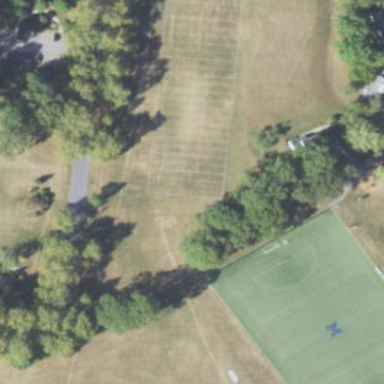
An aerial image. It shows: Soccer pitch for outdoor sports and leisure activities.